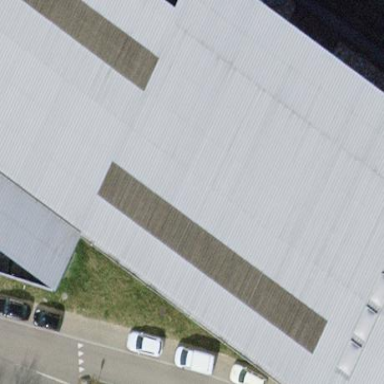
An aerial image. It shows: Industrial building.